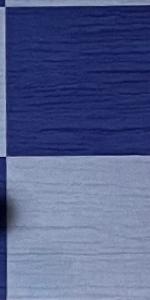
Label: Empty